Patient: sex M, age 78
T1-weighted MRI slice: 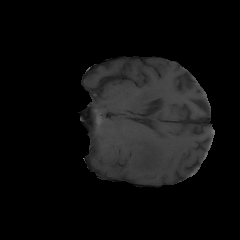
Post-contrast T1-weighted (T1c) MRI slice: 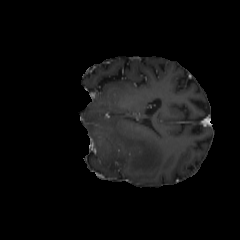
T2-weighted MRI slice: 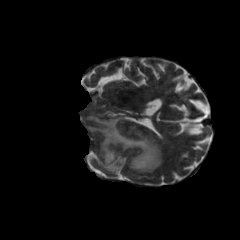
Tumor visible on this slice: yes
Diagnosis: Glioblastoma, IDH-wildtype
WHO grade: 4